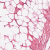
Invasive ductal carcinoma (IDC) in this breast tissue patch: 0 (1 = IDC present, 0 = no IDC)